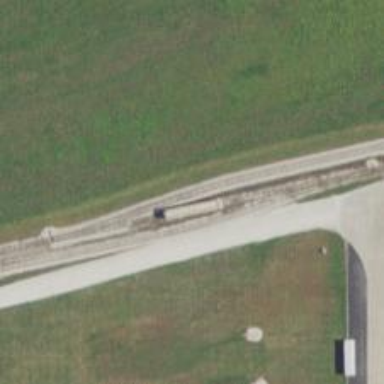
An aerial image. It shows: Railway siding for service.